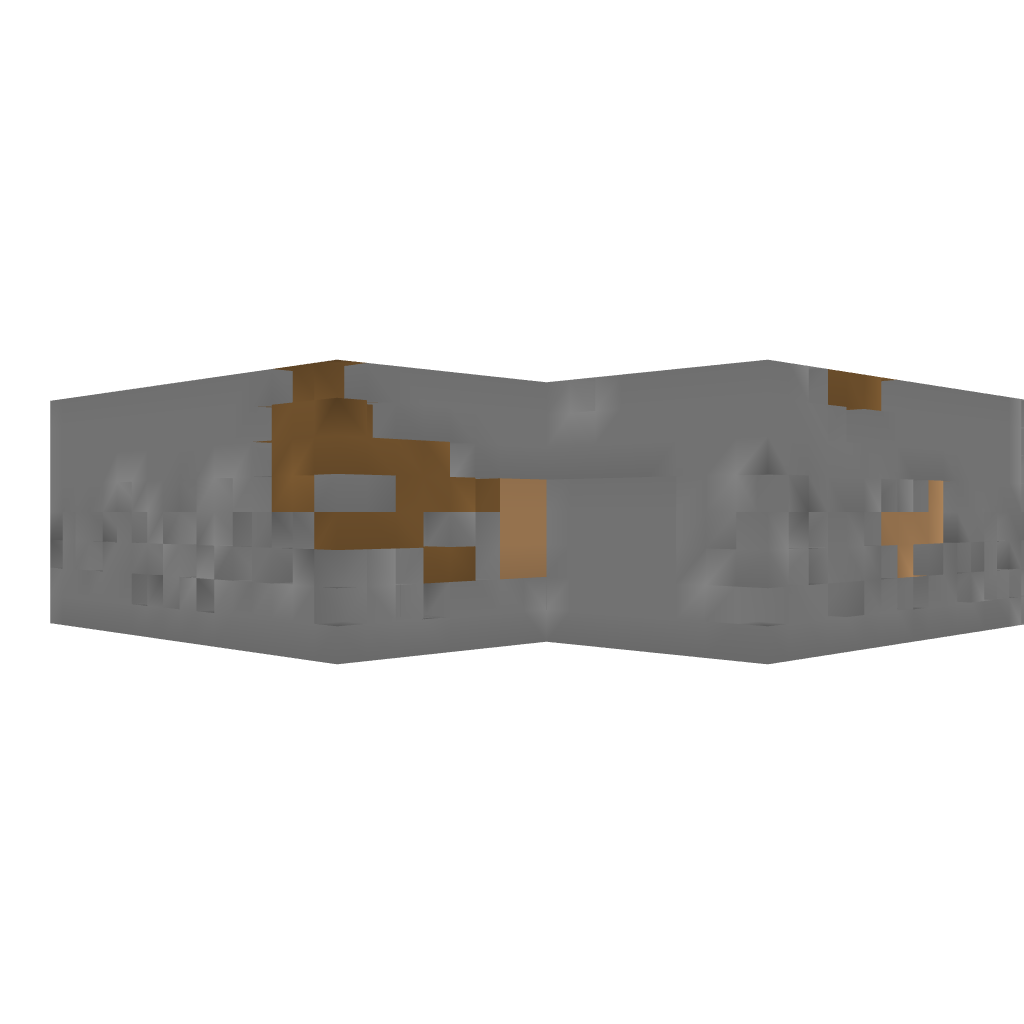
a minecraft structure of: Underground Factions Tutorial bad low quality